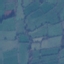
Label: Pasture